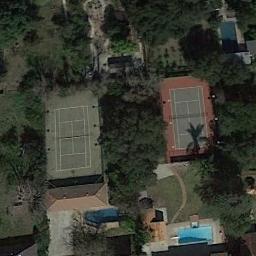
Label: tennis_court